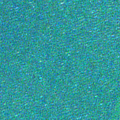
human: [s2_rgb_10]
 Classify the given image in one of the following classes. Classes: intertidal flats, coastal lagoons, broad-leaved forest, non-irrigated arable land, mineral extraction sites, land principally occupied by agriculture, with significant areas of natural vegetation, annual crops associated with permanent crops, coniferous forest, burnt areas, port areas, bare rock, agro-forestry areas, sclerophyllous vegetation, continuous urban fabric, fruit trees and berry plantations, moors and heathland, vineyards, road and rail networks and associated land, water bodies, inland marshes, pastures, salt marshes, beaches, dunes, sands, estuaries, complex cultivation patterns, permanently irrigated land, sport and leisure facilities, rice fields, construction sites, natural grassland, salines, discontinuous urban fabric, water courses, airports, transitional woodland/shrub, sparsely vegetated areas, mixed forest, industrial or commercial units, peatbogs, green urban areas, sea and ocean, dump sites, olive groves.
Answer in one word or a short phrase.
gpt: sea and ocean